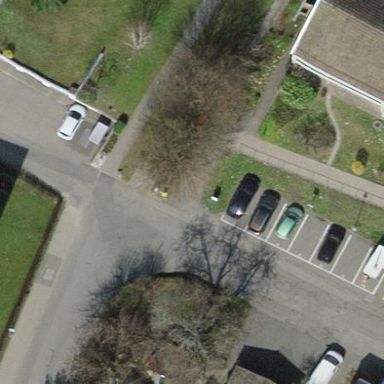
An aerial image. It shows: Parking available on the street side.